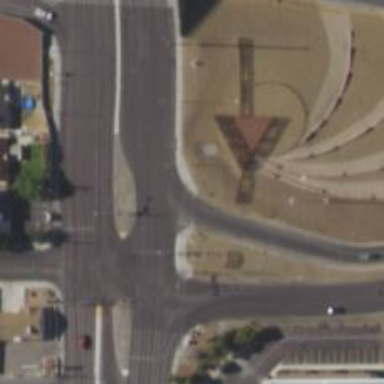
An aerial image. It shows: Solid stop line on the road marking.